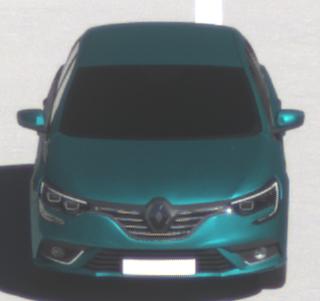
Make: Renault
Model: Mégane ENERGY TCe 100
Detailed model: Mégane (IV)
Model produced from: 2016/03
Model produced until: 2018/08
Doors: 5
Color: blue
Road condition: dry road
Daytime: morning or afternoon
Contrast: high contrast